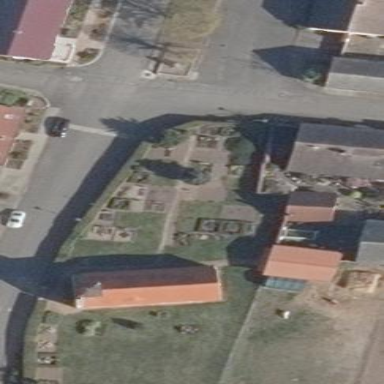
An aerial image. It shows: Grave yard.